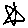
Label: star